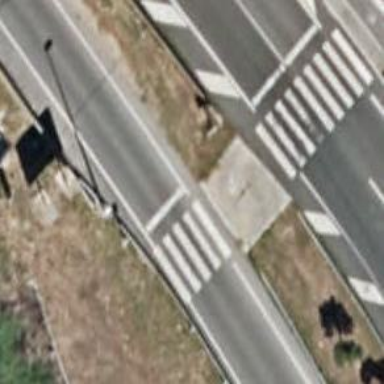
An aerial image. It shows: Zebra crossing on the road.